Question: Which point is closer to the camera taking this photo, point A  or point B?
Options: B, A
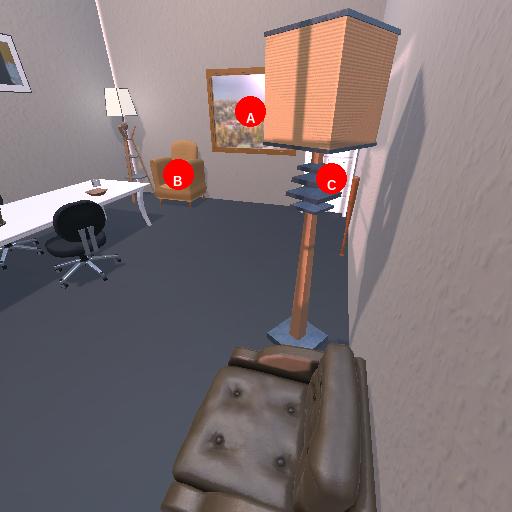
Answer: B